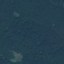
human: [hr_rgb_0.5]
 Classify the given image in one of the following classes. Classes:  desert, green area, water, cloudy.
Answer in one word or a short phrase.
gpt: green area